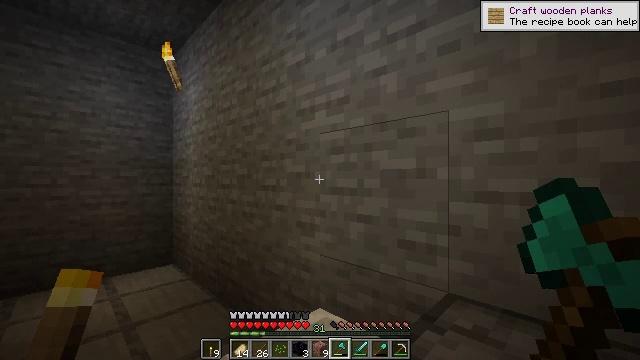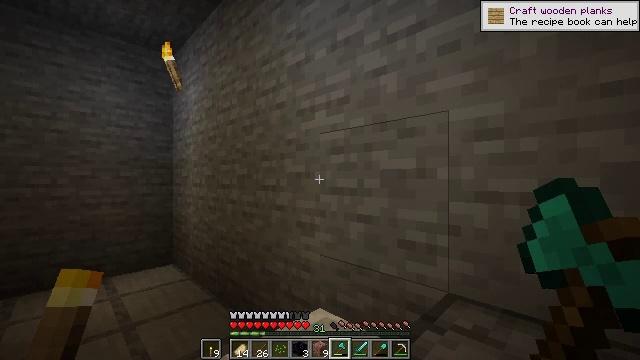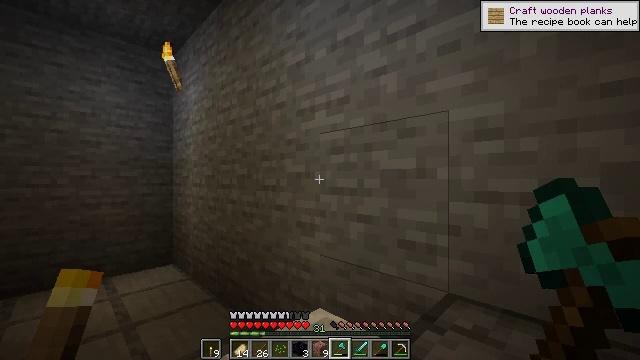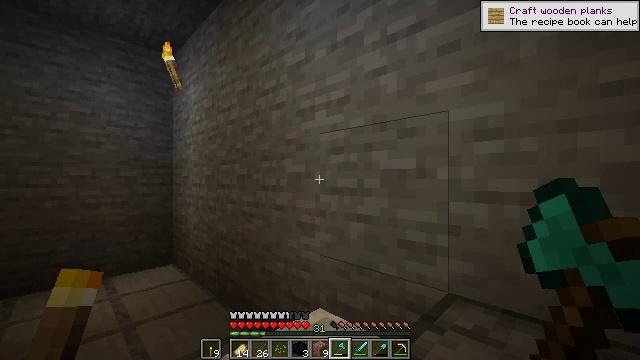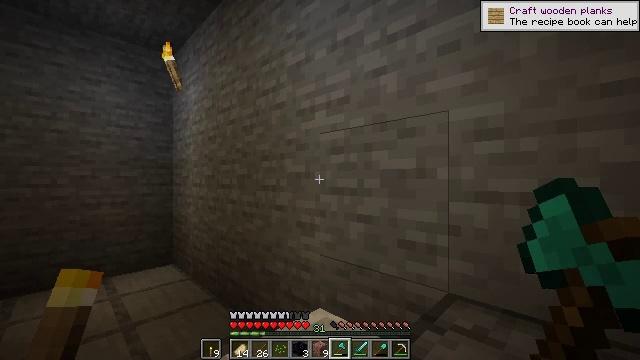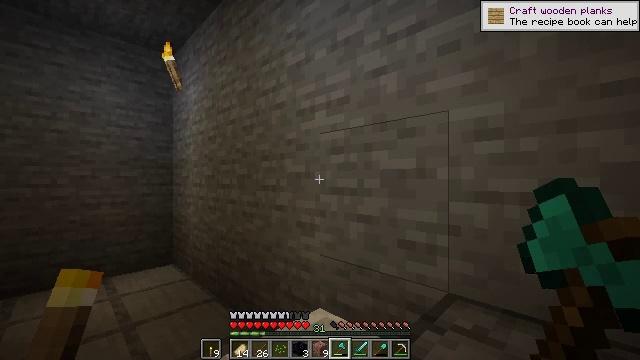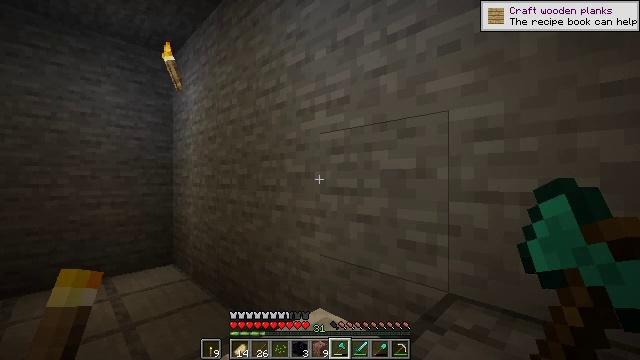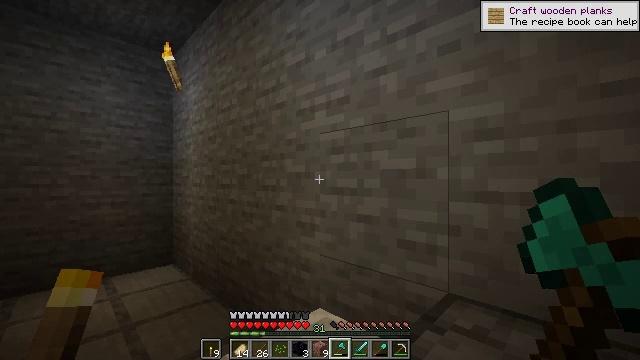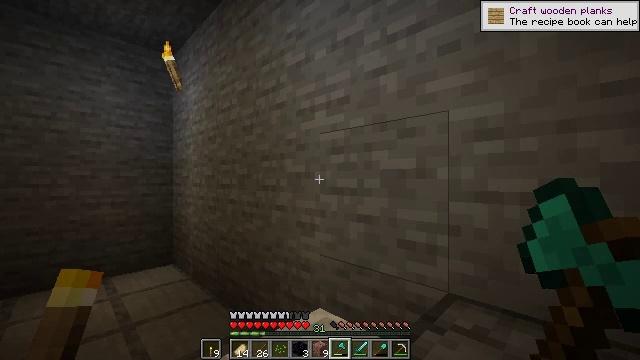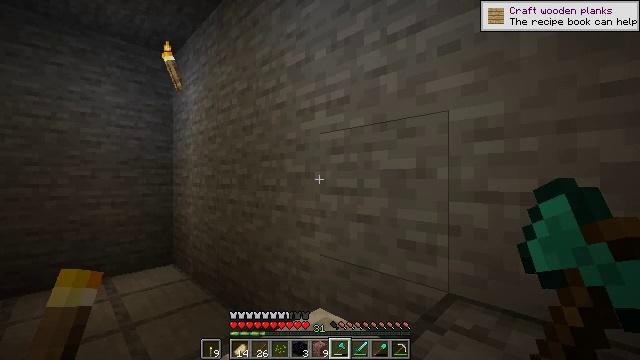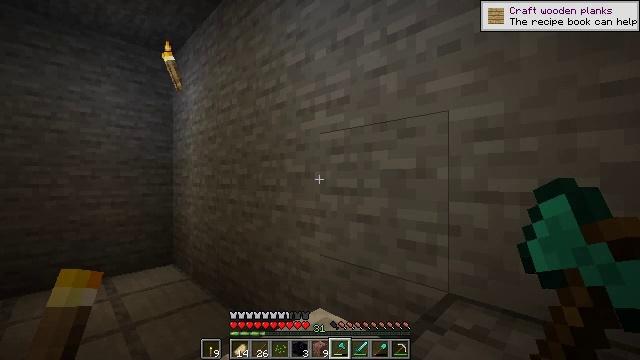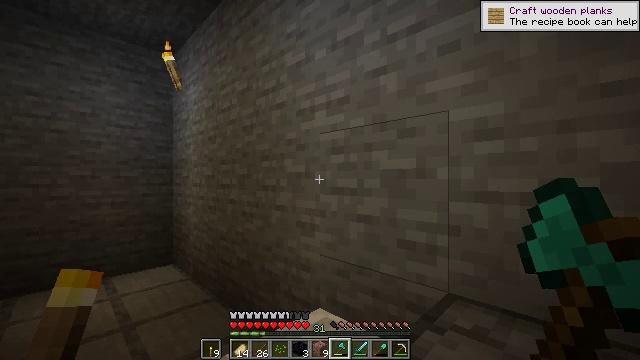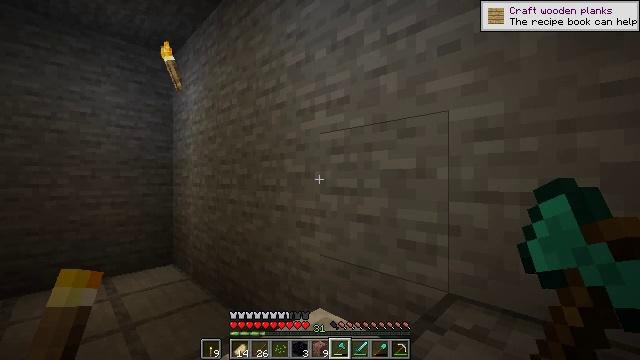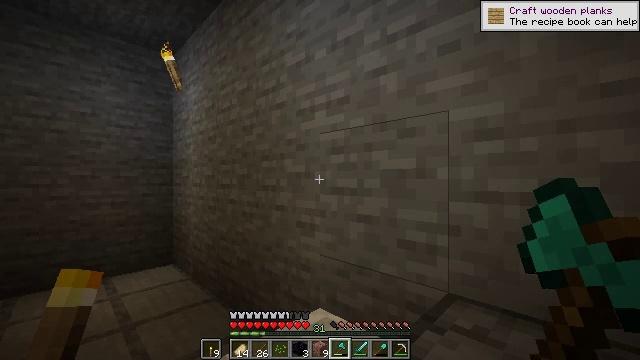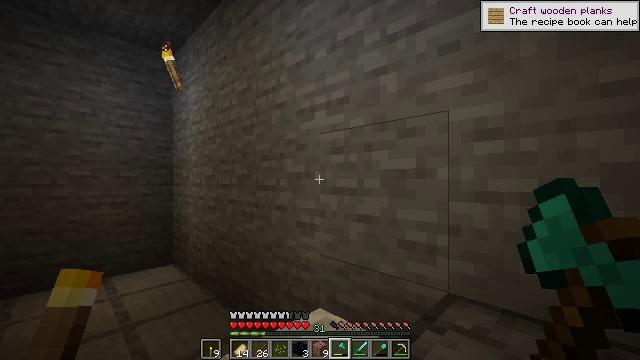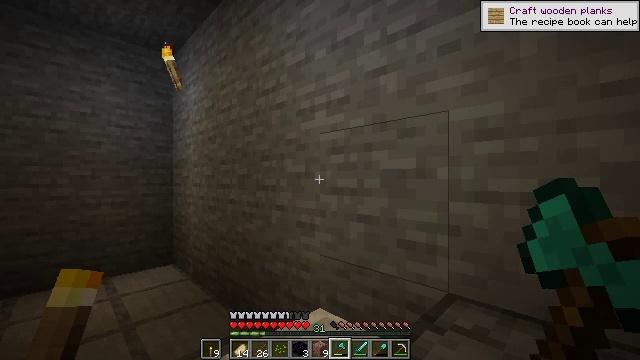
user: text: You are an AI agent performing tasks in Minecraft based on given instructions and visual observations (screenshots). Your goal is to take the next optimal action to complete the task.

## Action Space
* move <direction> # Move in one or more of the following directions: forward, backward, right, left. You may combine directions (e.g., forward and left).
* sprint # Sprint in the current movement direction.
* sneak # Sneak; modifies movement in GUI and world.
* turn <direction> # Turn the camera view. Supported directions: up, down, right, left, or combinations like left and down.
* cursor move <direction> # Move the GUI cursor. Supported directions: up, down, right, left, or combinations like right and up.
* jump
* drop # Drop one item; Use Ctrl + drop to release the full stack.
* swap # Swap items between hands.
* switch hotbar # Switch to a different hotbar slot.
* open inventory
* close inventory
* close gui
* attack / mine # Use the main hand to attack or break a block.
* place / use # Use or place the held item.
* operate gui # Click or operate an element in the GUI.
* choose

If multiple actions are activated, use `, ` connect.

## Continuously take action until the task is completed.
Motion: motion action
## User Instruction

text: Use the crafting table to create a rail.
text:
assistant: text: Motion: no_op
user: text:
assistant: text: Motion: no_op
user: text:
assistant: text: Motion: no_op
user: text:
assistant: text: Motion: no_op
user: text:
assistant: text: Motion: no_op
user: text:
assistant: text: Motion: no_op
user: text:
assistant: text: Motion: no_op
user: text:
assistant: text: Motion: no_op
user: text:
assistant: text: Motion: no_op
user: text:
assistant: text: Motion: no_op
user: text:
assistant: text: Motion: no_op
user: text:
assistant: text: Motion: no_op
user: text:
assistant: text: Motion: no_op
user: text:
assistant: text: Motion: no_op
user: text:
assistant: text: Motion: no_op
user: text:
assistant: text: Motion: no_op
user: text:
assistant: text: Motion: no_op
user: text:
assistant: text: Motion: no_op
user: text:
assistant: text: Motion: no_op
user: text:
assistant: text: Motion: no_op
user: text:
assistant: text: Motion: no_op
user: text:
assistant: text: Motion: no_op
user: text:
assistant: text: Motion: no_op
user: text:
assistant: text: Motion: no_op
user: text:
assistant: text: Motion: no_op
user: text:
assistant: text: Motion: no_op
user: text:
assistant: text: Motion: no_op
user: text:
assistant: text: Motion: no_op
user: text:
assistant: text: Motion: no_op
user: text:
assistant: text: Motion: no_op